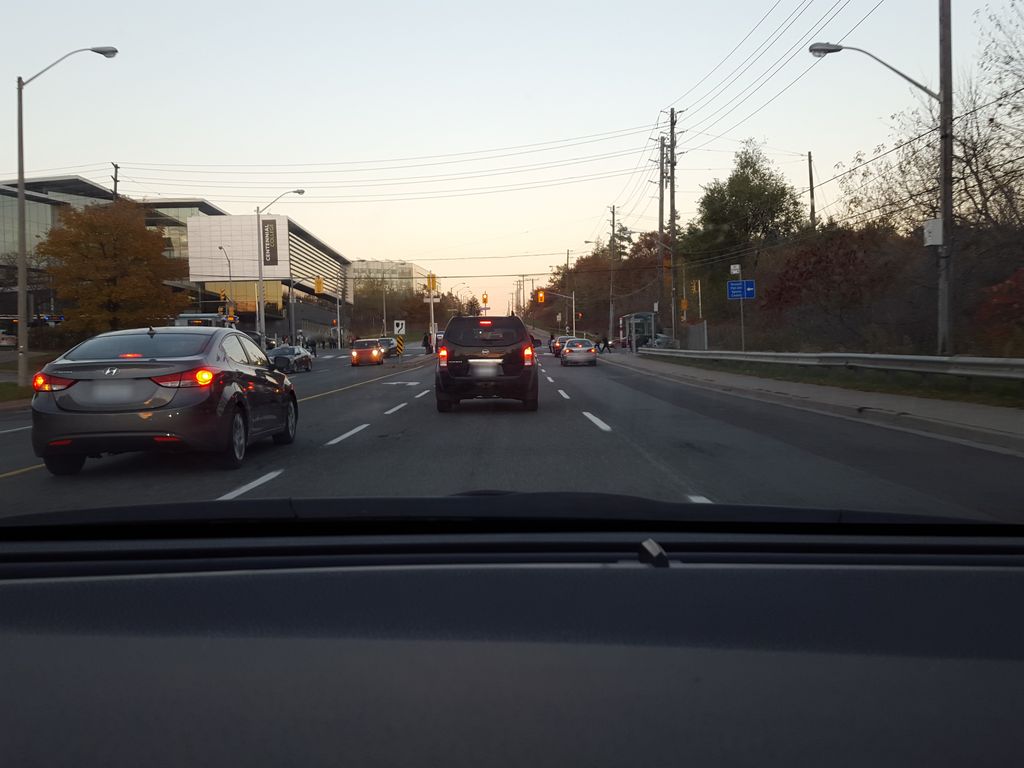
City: toronto